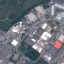
Label: Industrial